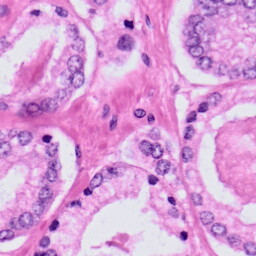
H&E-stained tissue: Prostate